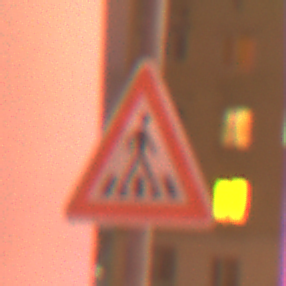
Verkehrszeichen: FussgaengerueberwegLinks
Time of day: Night
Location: Outdoor (Urban)
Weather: Overcast
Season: Winter
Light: Artificial